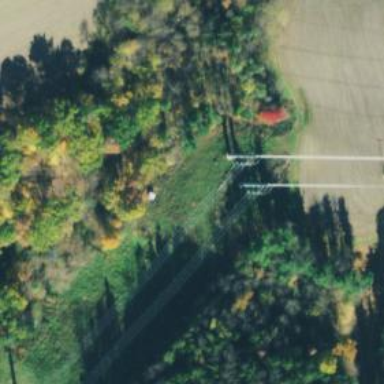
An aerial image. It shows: Power tower.